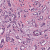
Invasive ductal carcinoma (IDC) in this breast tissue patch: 1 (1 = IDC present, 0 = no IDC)